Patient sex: M
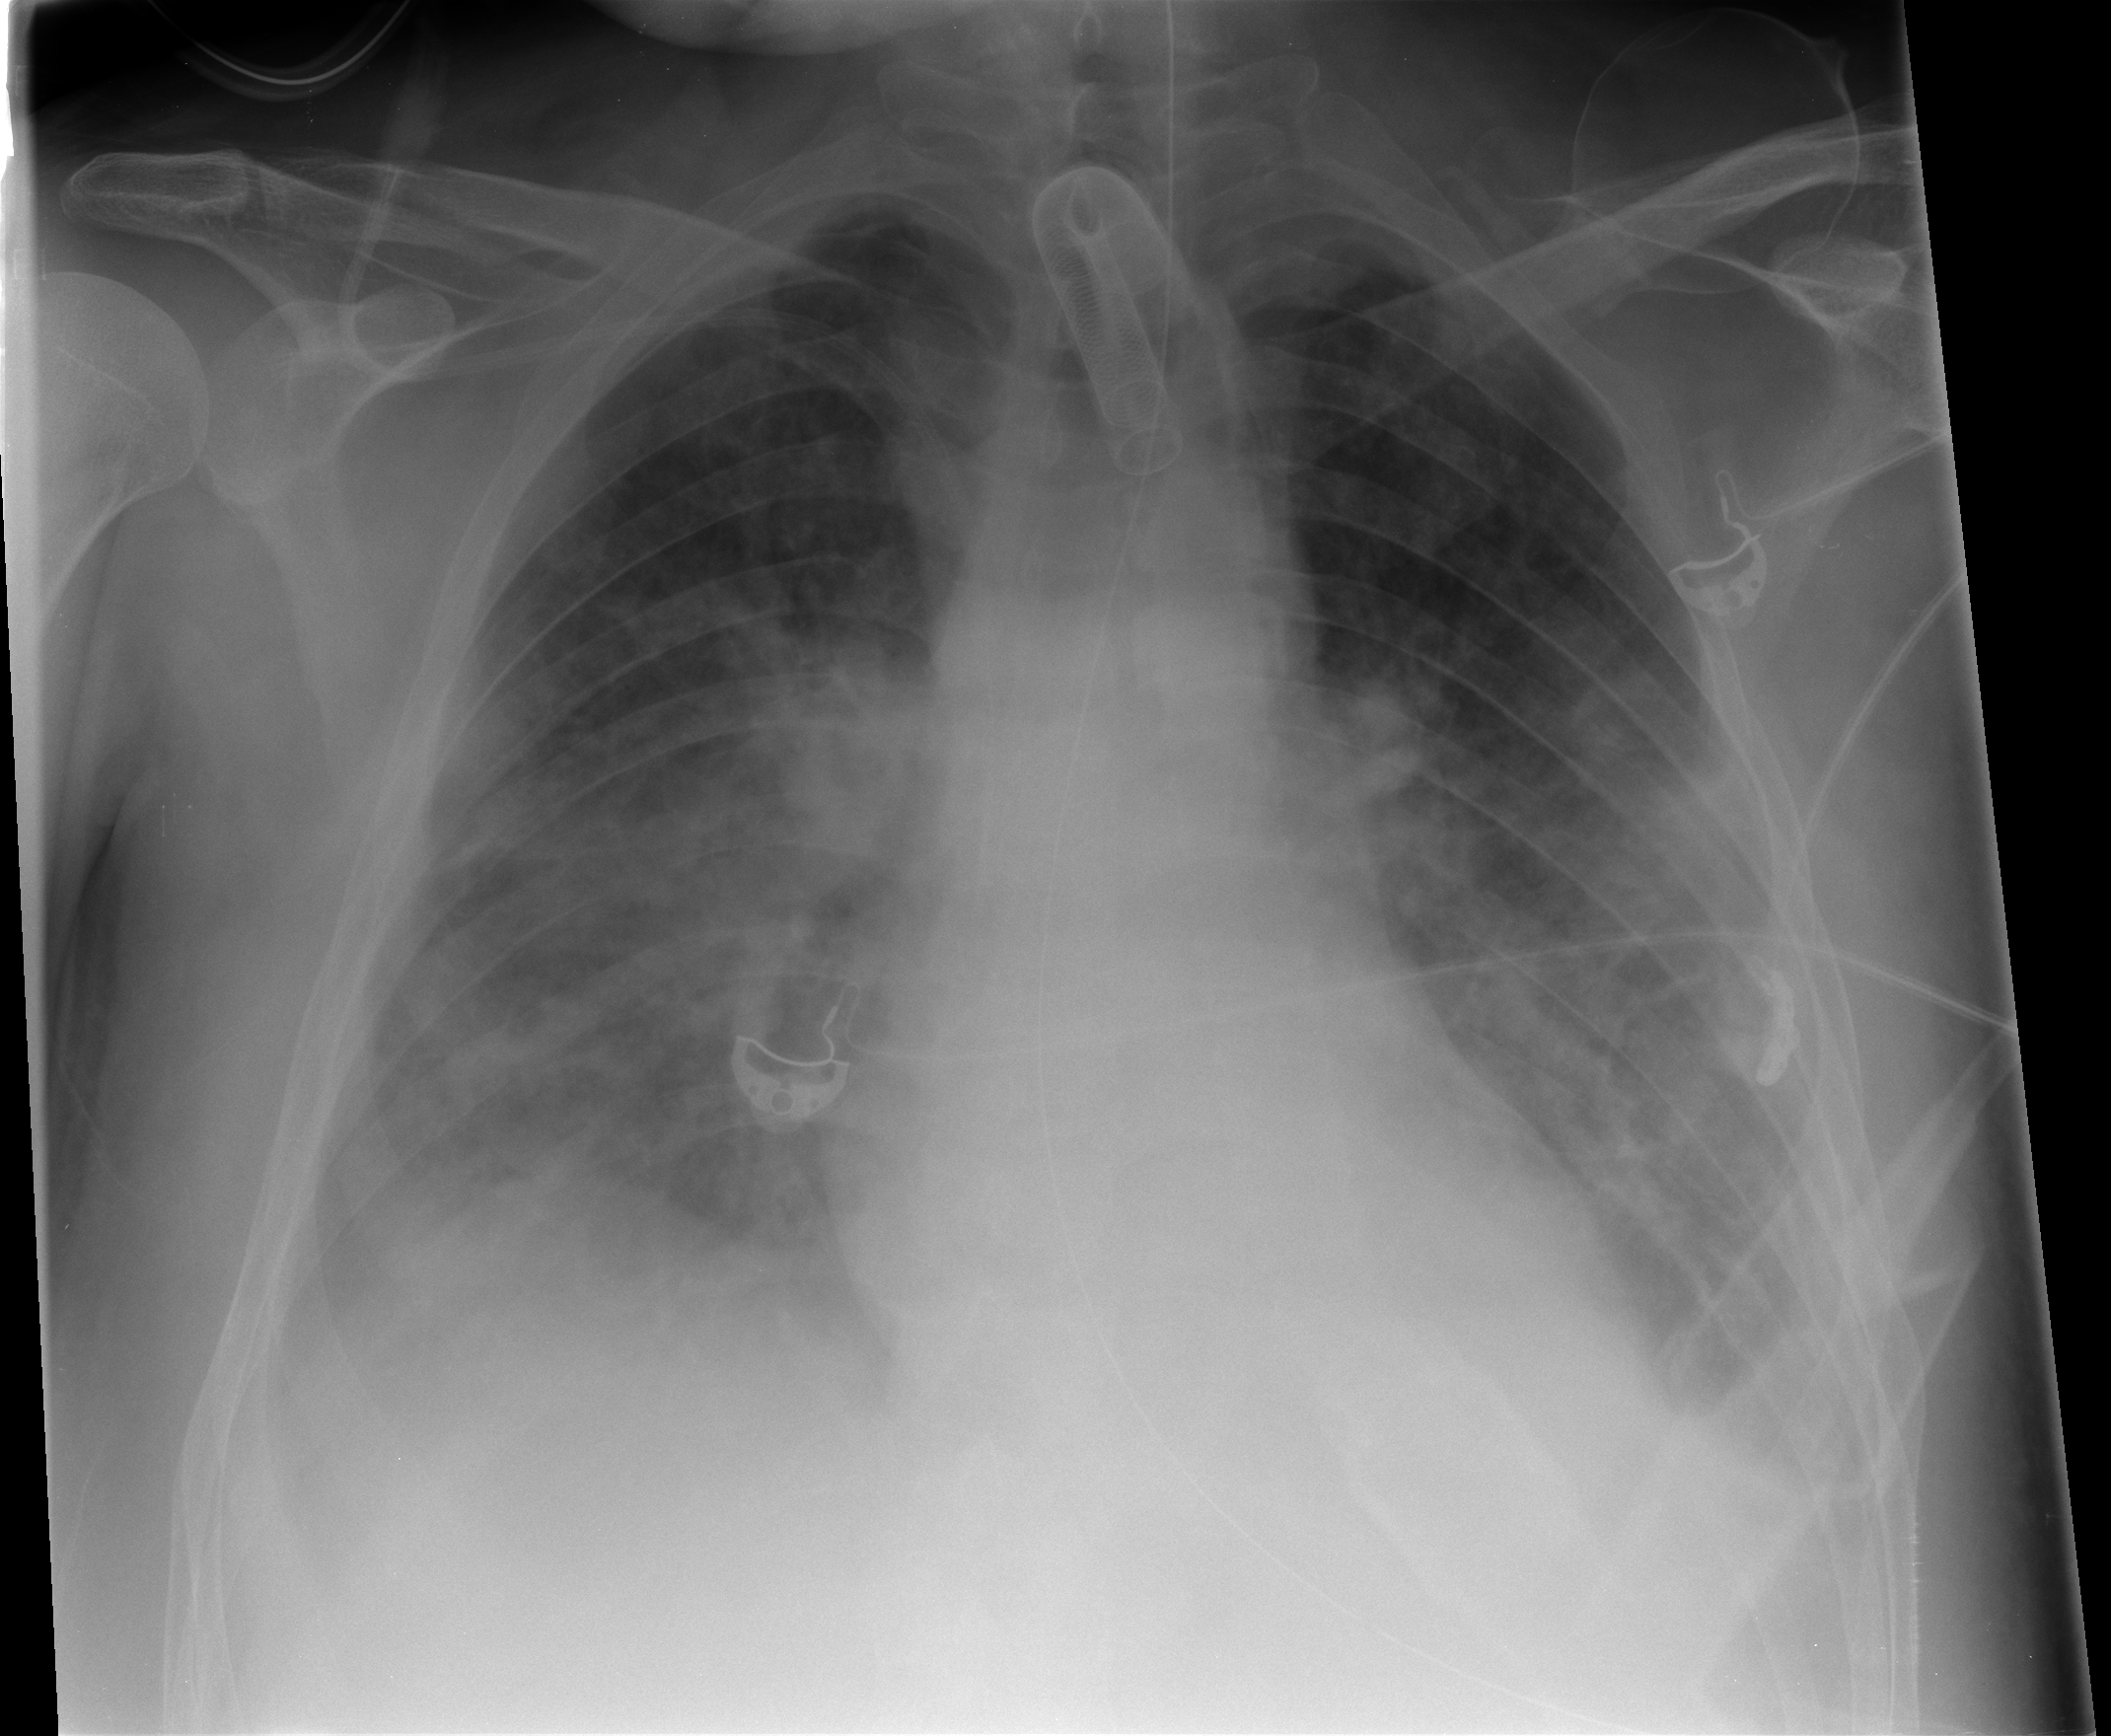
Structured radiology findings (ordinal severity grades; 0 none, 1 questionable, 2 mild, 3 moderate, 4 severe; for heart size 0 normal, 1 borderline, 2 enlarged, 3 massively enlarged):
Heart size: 1
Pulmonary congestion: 2
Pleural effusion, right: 2
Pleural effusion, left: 2
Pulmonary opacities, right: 3
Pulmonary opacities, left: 2
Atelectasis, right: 3
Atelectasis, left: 2